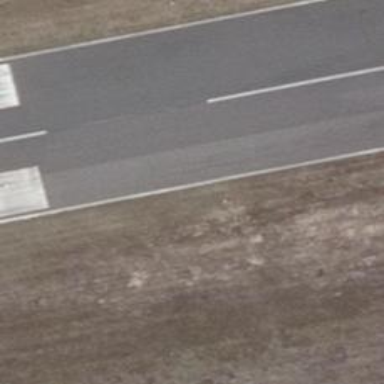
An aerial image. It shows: Runway edge aviation light.